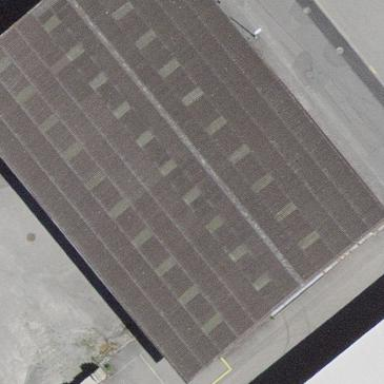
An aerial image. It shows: Warehouse building.